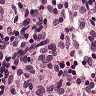
Metastatic tissue present: no